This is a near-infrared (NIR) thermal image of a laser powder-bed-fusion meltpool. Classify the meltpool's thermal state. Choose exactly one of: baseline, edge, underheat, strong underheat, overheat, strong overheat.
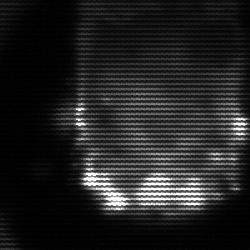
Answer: baseline